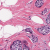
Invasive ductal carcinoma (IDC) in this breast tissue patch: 0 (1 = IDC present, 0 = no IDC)